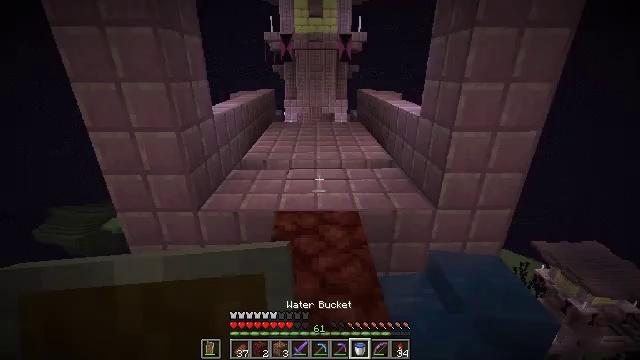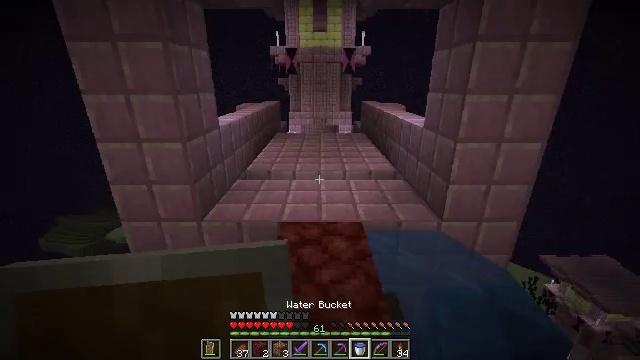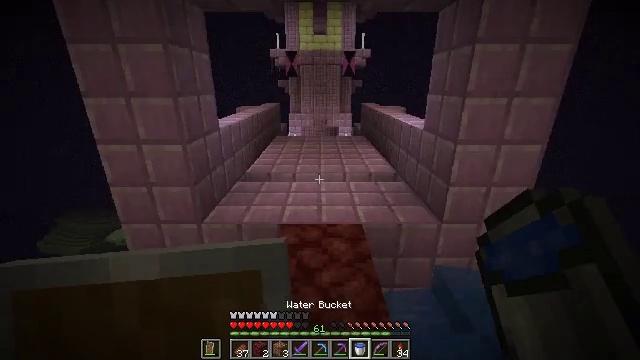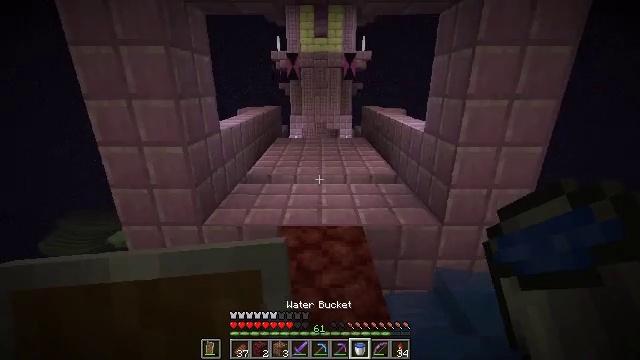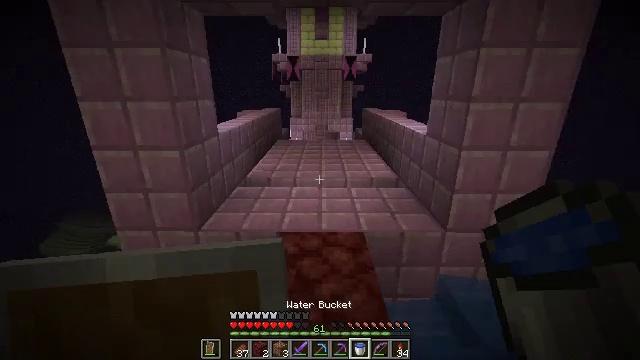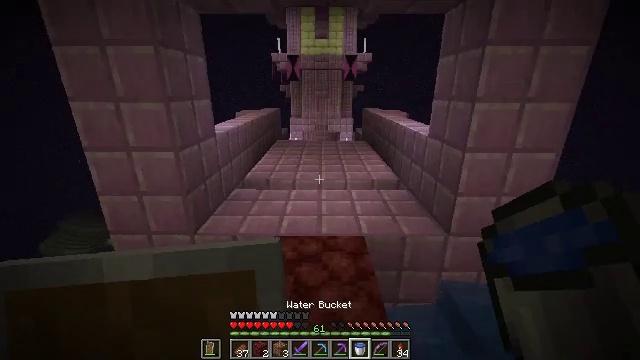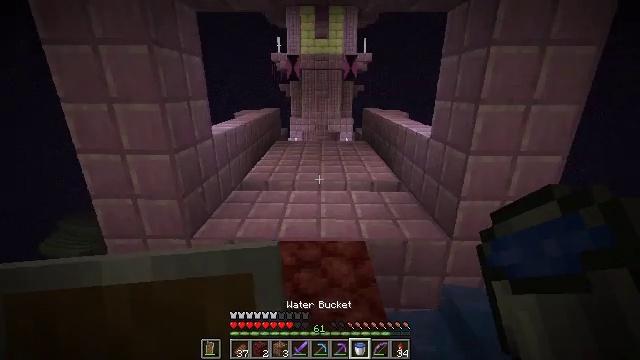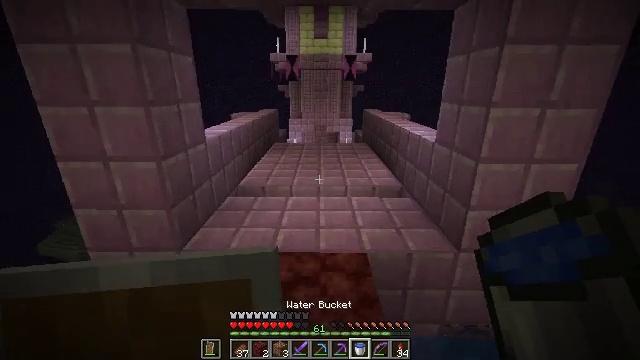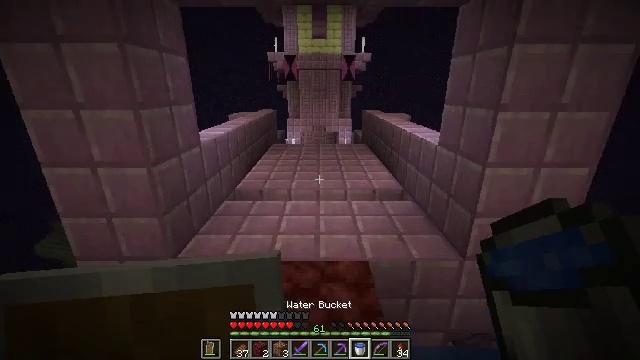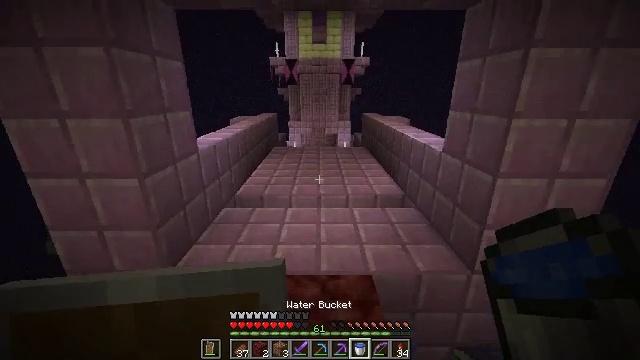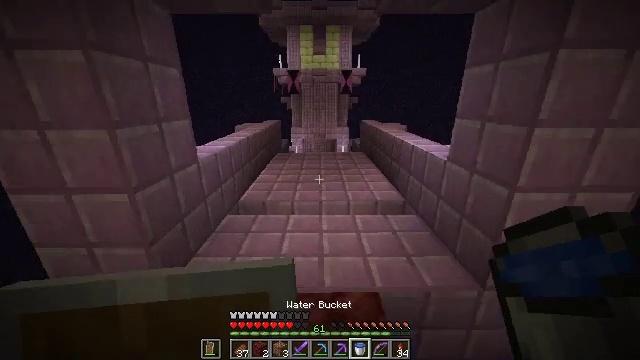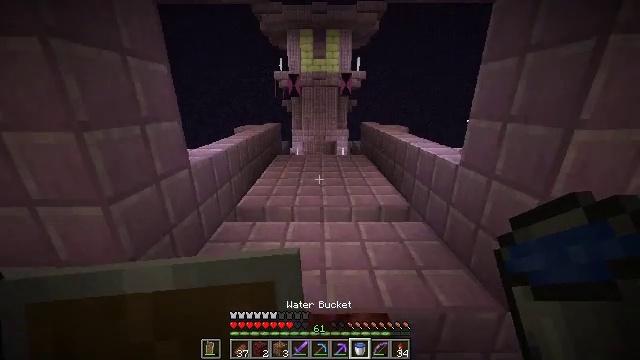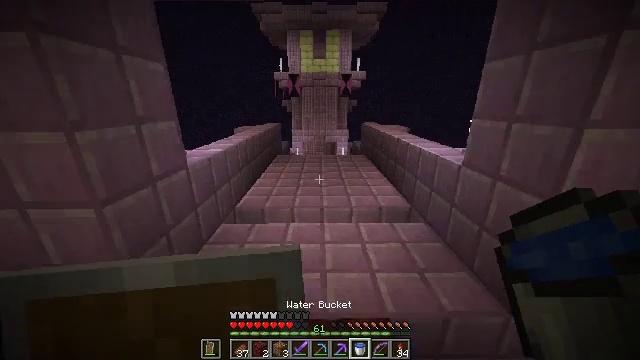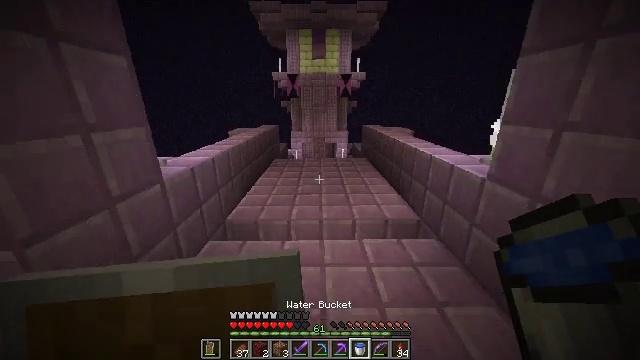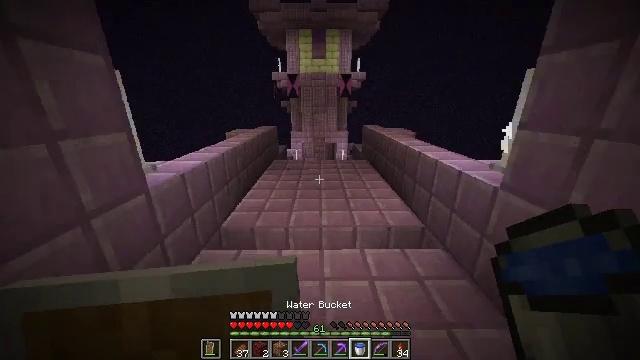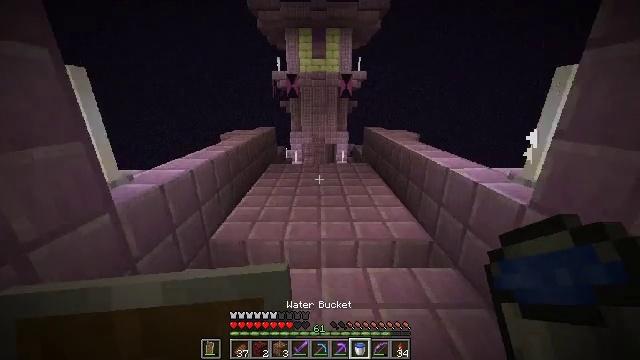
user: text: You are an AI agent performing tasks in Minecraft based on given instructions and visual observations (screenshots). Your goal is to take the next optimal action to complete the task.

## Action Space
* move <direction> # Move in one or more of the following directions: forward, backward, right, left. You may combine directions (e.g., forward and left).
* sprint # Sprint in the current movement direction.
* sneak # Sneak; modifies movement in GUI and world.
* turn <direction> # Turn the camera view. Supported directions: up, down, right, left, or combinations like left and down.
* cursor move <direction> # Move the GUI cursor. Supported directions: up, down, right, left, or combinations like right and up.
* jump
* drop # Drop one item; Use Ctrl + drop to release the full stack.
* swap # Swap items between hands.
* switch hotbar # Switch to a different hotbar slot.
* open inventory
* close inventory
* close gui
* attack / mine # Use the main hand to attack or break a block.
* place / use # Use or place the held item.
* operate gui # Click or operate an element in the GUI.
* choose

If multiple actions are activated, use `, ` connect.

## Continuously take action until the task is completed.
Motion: motion action
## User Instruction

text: Retrieve the ender chest safely.
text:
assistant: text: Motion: turn up
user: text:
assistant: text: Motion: no_op
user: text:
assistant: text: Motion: no_op
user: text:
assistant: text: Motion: move forward
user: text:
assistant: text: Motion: move forward
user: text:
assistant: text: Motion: move forward
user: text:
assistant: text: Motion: no_op
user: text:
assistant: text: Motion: move forward
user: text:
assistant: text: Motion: move forward
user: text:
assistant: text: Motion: move forward
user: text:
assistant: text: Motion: move forward
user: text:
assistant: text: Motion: move forward
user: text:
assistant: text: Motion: move forward
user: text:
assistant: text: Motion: move forward
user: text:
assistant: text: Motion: move forward
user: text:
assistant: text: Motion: move forward
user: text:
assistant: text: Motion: move forward
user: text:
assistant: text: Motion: move forward
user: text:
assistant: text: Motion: move forward
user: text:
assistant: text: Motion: move forward
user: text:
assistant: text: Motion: move forward
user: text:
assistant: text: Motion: move forward
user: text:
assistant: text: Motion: move forward
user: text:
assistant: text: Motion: move forward
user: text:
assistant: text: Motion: move forward
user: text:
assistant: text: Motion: move forward
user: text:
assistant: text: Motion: move forward
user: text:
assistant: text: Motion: move forward
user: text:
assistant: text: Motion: move forward
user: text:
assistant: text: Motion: move forward